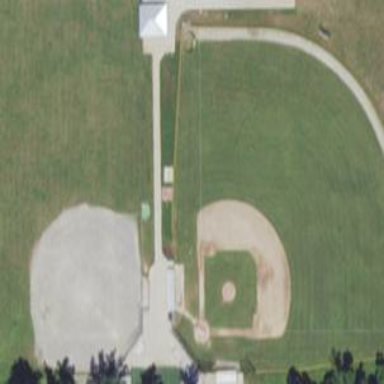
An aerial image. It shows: Baseball pitch for leisure land.